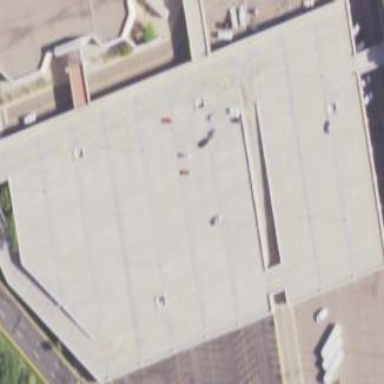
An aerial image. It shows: Multi-storey parking building.